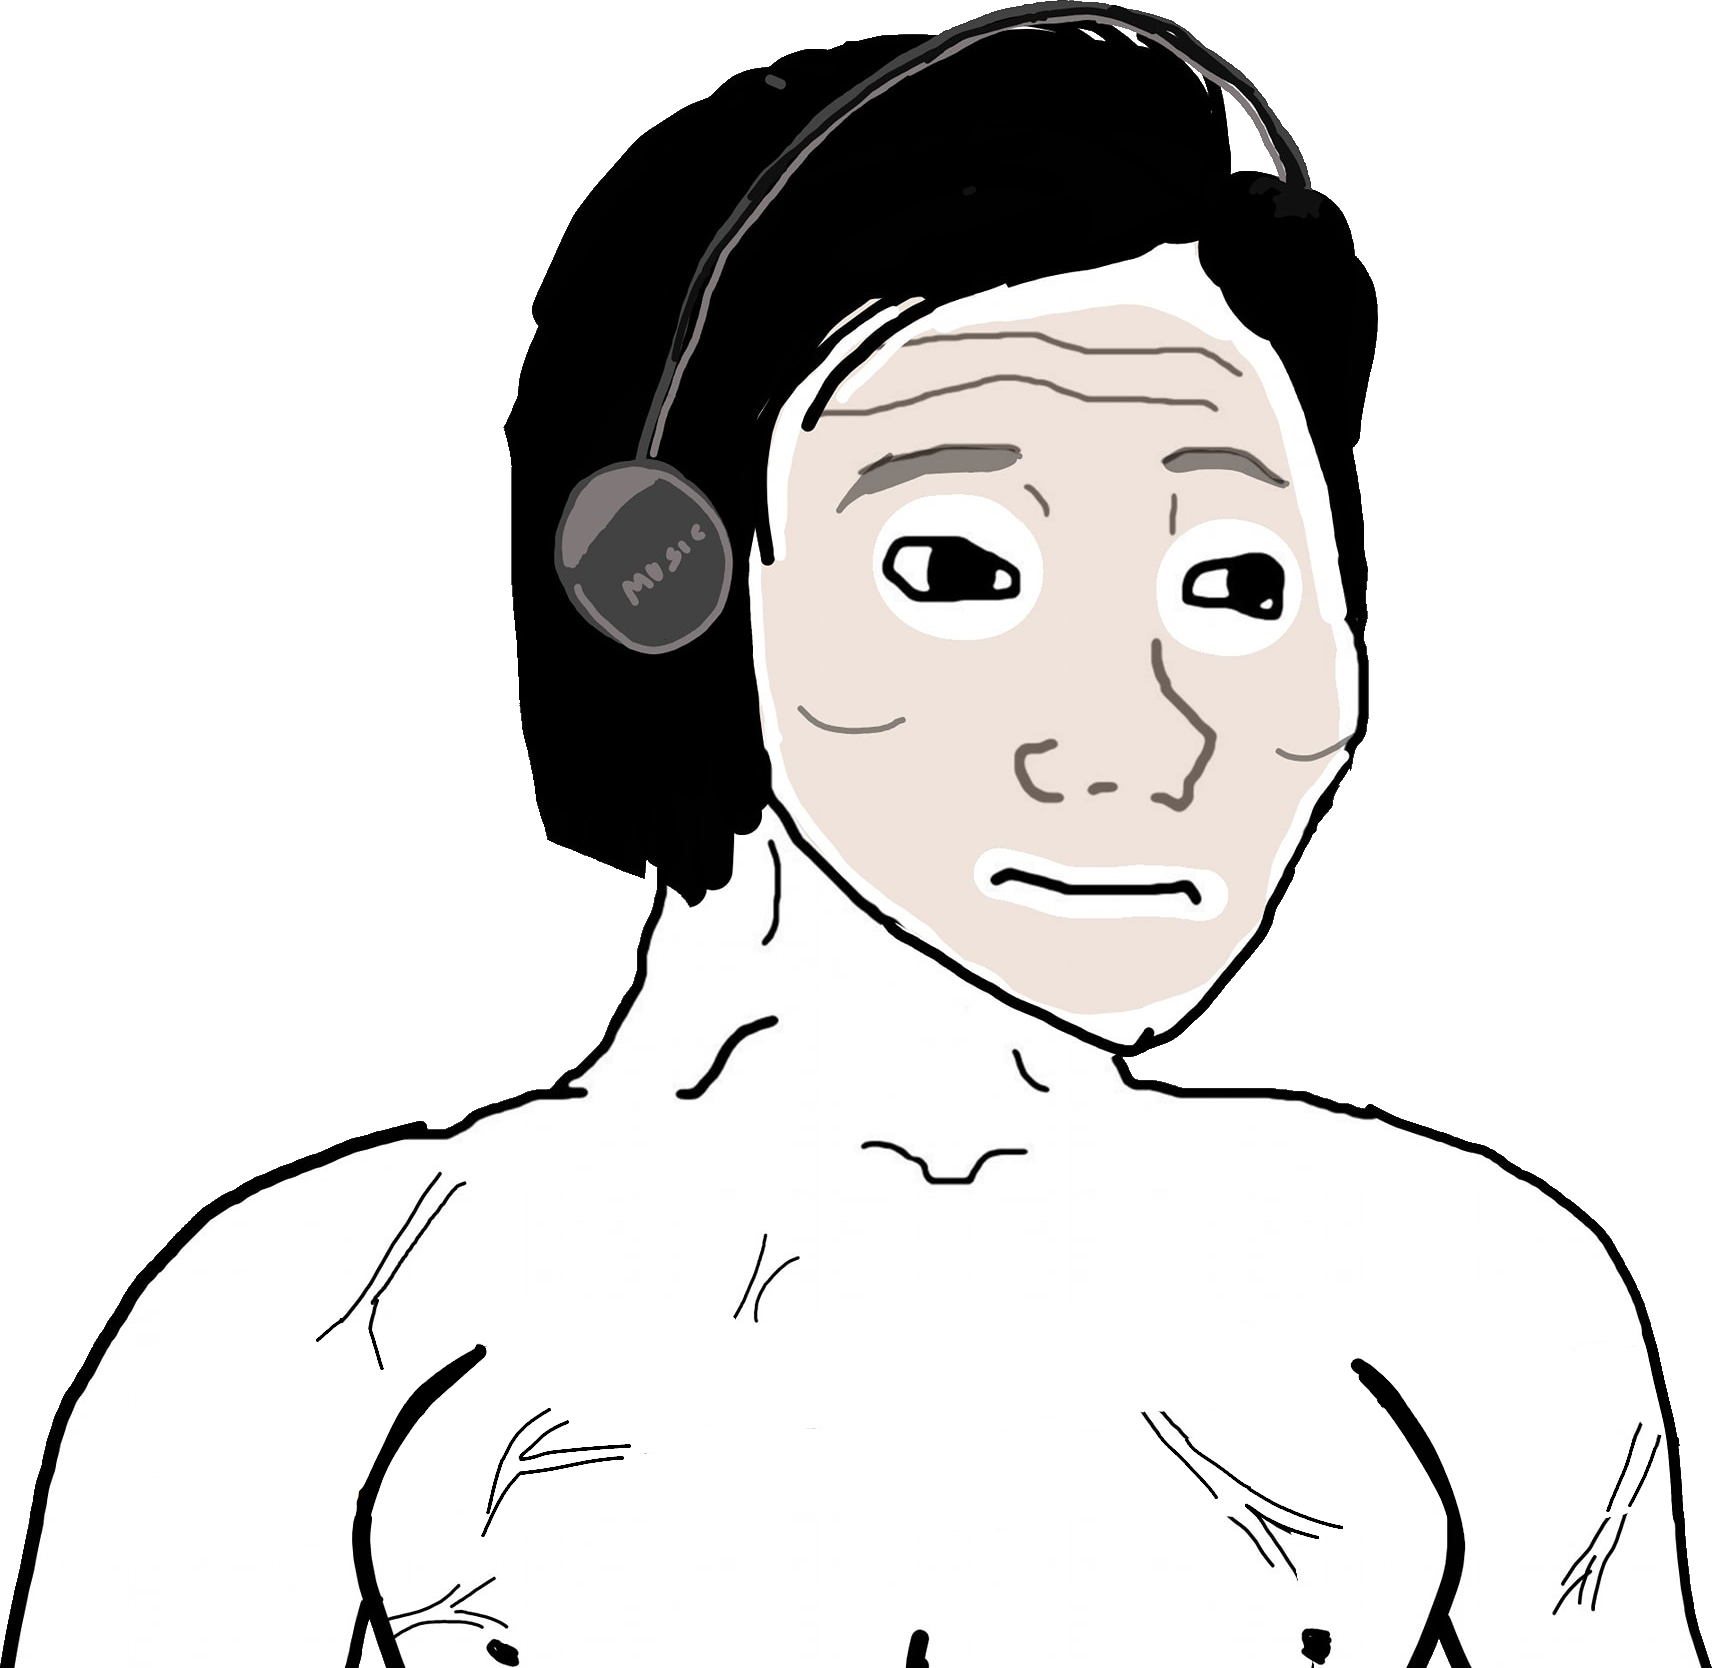
Label: 5_Stronkjak